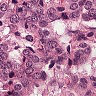
Metastatic tissue present: yes